Question: I have a vb.net program that rarely minimize at the left bottom of desktop. Normally if i minimize by it minimizes to taskbar. But only sometimes it minimizes as shown below (You can see Shortcut_nvt program minimized at left bottom of desktop). Anyone know anything about this behavior? Why does it happen?

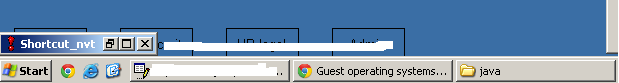
Answer: [This is not really an answer, but too long for a comment.]
This is normal Windows behaviour pre-taskbar. As capabilities were added to Windows replacing the old Program Manager they retained backward compatibility so the old Windows messages all still work. However the taskbar intercepts messages and adds some of its own to provide new behaviour. What you call 'minimise to the taskbar' actually hides the application window and replaces it by a button maintained by the taskbar. The old Windows minimise behaviour is normally suppressed, and somehow you've woken it up.
My guess is that you're doing something in your program to interrupt the flow of Windows messages so that the linkage with the taskbar malfunctions. You should look for things like preview handlers or hooks or message pump code as the culprit. You can diagnose this behaviour by using Spy++ (Visual Studio) and watching messages, but it's not easy.
Sorry not to be more helpful, but this part of Windows is very complicated and hard to debug. I'll be interested to hear if you get any more useful info.